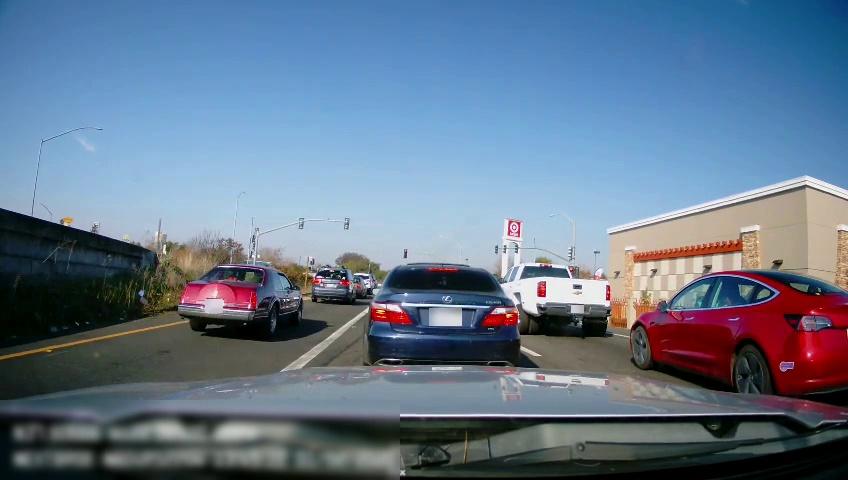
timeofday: Day
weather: Sunny
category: Drivable Space
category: Vehicles | Car
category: Vehicles | SUV
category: Vehicles | Car
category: Vehicles | SUV
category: Vehicles | Car
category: Vehicles | Truck
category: Vehicles | Car
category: Vehicles | Car
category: Lanes | Alternate Lane
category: Lanes | Current Lane
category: Lanes | Current Lane
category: Lanes | Alternate Lane
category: Traffic | Lights
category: Traffic | Lights
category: Traffic | Lights
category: Traffic | Lights
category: Traffic | Lights
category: Traffic | Lights
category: Traffic | Lights